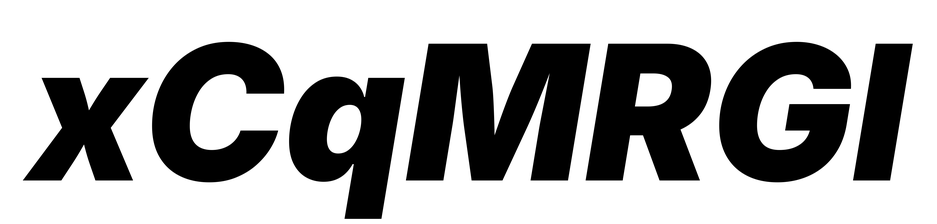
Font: Inter-Italic_Black_Italic